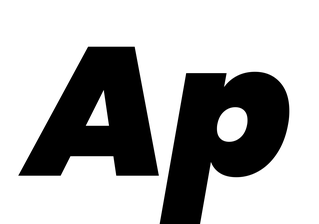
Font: Poppins-BlackItalic